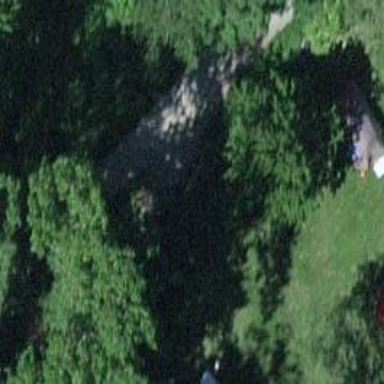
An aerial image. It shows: Culvert tunnel.